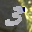
Label: 3